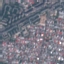
Land use / land cover class: Residential